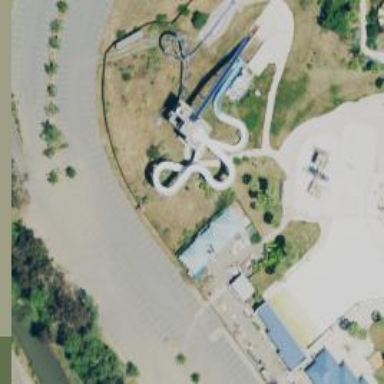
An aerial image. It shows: Covered tunnel leading to water slide attraction.